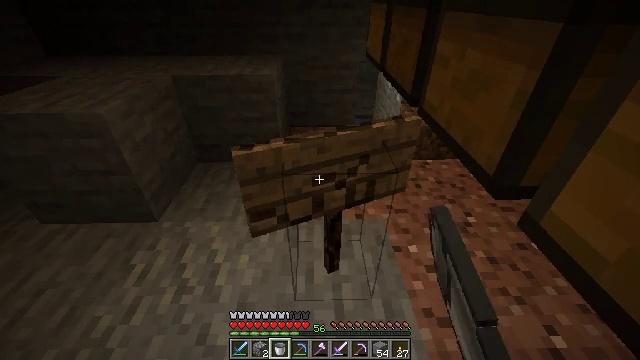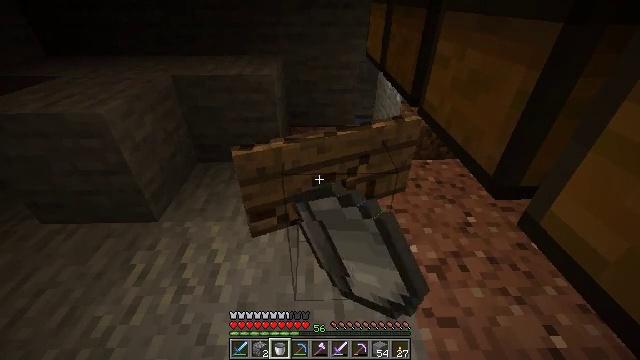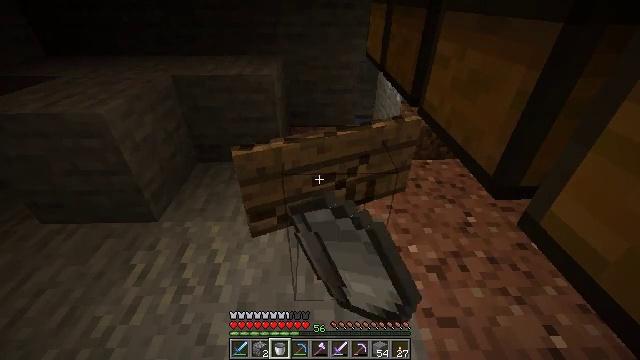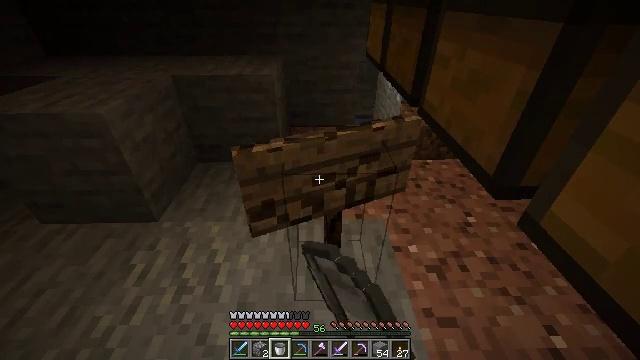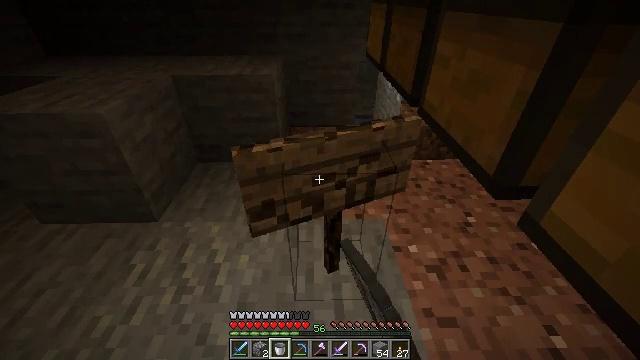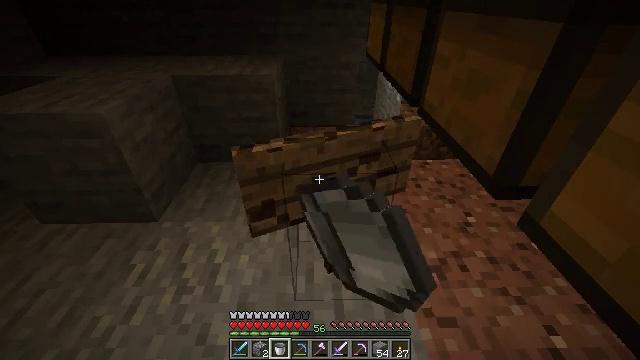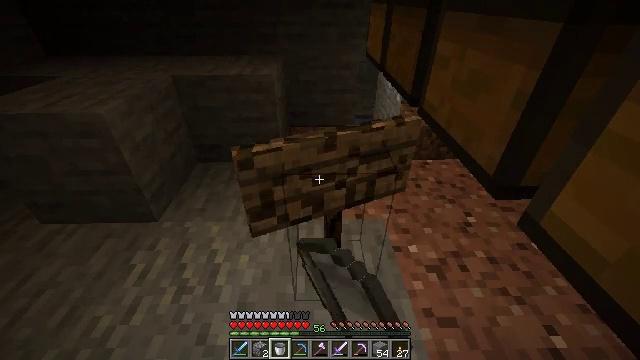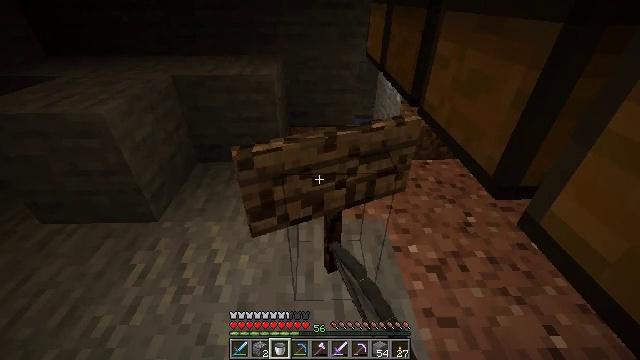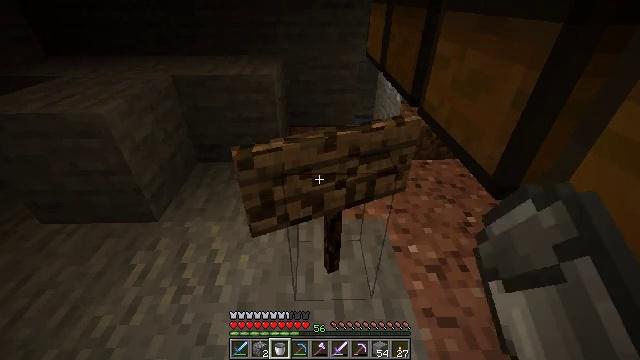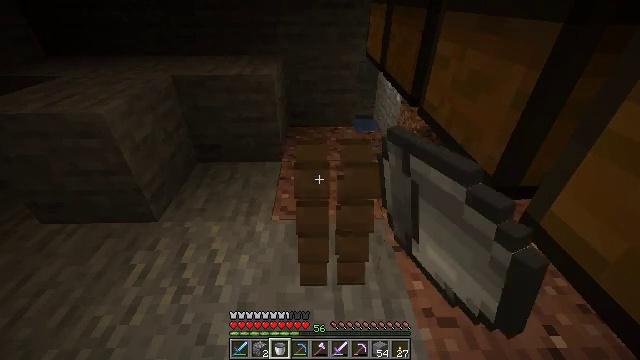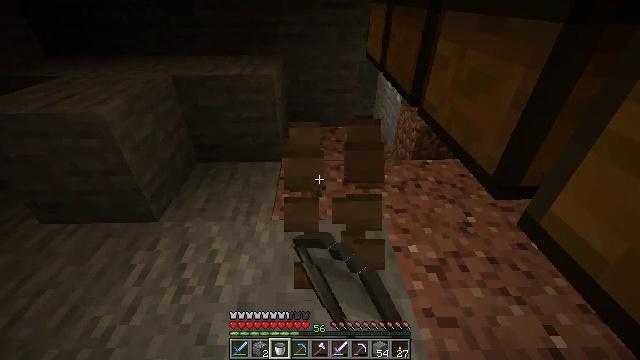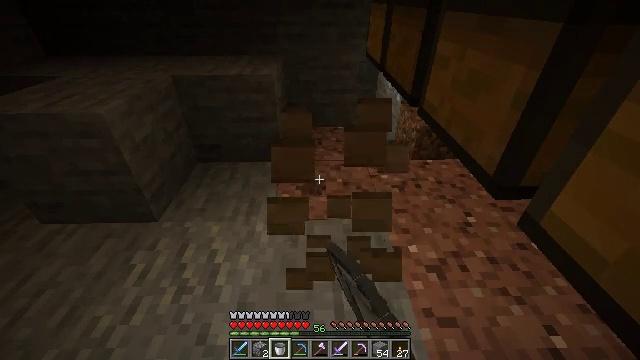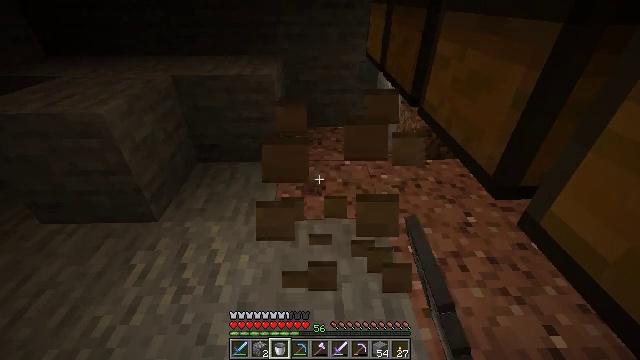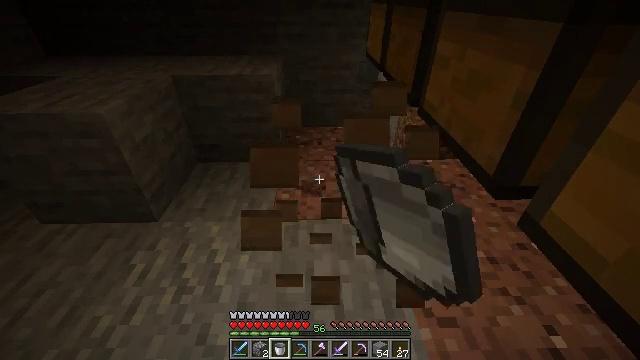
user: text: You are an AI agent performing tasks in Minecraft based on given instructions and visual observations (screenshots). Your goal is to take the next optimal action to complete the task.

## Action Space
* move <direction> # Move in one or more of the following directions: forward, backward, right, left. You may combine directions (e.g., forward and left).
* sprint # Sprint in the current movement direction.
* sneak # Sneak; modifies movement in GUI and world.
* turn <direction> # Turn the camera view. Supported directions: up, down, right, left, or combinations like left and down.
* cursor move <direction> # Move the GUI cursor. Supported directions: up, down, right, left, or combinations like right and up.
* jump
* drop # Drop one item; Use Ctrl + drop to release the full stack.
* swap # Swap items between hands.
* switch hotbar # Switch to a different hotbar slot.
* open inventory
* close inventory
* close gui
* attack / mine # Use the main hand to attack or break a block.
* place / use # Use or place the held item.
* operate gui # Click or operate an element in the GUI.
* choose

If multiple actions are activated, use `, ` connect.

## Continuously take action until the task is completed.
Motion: motion action
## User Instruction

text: Retrieve the spruce sign by breaking it.
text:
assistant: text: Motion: attack / mine
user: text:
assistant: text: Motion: attack / mine
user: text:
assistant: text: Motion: attack / mine
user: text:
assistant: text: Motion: attack / mine
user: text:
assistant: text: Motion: attack / mine
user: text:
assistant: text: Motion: attack / mine
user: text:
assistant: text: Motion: attack / mine
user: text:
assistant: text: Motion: attack / mine
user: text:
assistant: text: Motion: attack / mine
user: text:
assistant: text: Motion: attack / mine
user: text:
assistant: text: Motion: attack / mine
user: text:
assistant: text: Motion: attack / mine
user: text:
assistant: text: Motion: attack / mine
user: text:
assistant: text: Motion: attack / mine